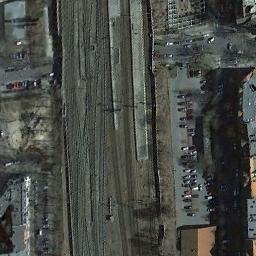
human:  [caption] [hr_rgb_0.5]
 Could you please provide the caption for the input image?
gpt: These railways have a parking lot on one side of the railways and a road is under the railways .

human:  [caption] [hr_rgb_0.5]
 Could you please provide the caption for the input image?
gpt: There are many buildings of different shapes beside the railway .

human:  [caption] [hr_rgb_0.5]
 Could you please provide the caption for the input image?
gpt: There are dense buildings on both sides of the railway .

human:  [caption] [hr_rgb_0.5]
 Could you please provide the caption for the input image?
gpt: The railway is next to some houses and parking lot .

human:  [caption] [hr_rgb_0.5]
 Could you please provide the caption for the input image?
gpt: There are some buildings and many cars beside the railway .